Interaction volume radius: 10 \u00c5
Interaction volume height: 20 \u00c5
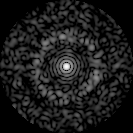
Disorder parameter: 0.8257